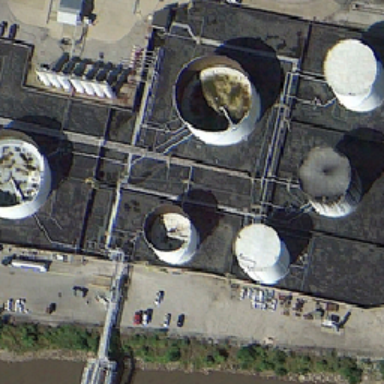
Six storagetanks by white material round into .